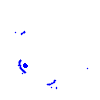
Particle: electron